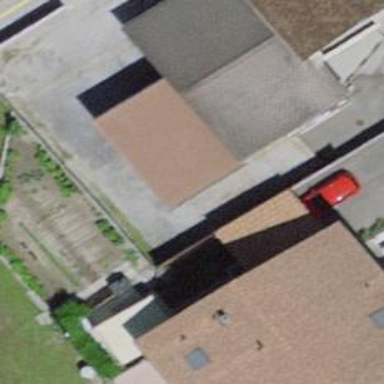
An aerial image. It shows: Garage.